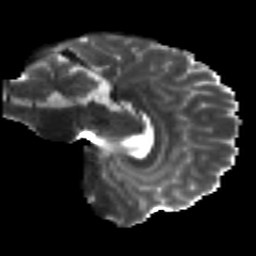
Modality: T2w
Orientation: sagittal
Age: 20
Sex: male
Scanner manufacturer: siemens
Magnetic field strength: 3 T
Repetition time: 8.8 s
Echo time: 0.085 s